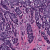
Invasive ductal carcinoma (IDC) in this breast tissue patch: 1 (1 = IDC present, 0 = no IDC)